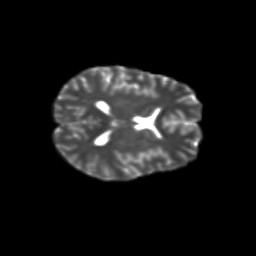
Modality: T2w
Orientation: axial
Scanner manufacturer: siemens
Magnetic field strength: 3 T
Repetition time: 9.2 s
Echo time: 0.084 s